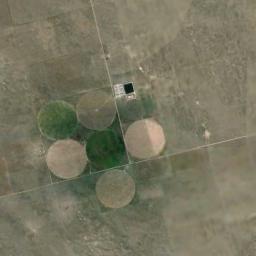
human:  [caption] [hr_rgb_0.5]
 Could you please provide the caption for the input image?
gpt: Several circular farmlands with different colors are on the wasteland .

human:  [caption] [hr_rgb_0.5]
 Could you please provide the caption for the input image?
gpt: There are some bare circle farmland and green circle farmland .

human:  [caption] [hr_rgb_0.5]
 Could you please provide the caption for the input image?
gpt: Six neatly arranged green and khaki mixed circular farmlands .

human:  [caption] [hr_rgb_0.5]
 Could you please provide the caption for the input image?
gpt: Round fields are separated by white lines .

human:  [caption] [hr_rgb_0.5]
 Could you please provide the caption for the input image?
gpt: There are six circular farmlands of the same size next to each other .